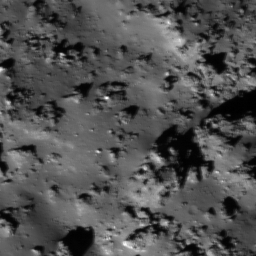
Host type: background_regolith
Lunar coordinates: latitude nan, longitude nan